Aerial crown-view tile of a tropical tree (Barro Colorado Island, Panama), acquired 20241014:
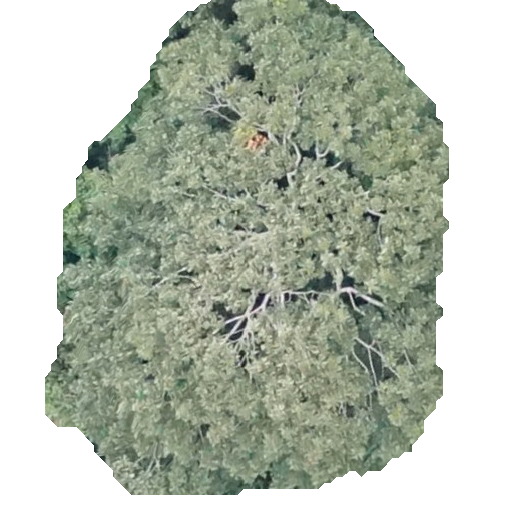
Species: Dipteryx oleifera
GBIF accepted scientific name: Dipteryx oleifera
Crown area: 250.912 m²